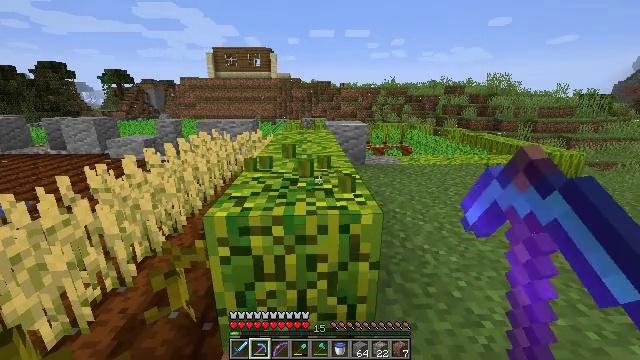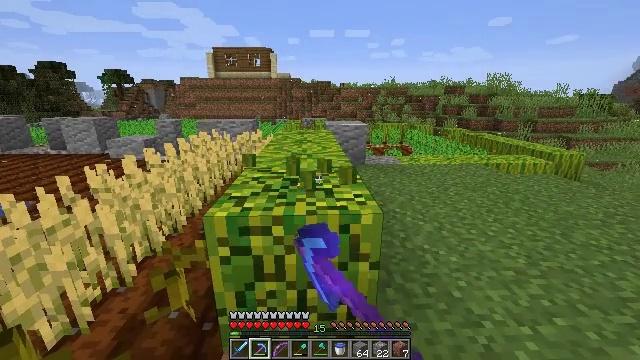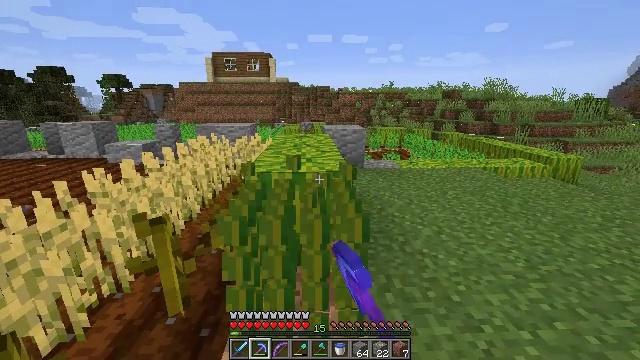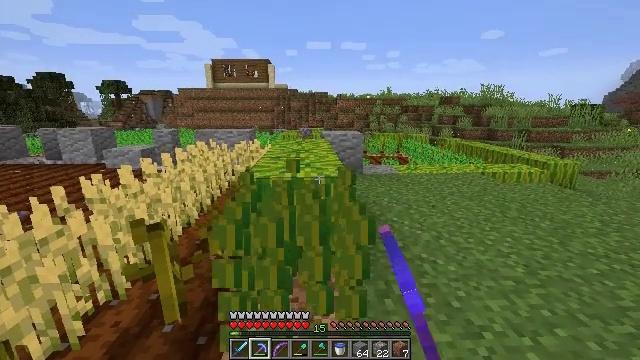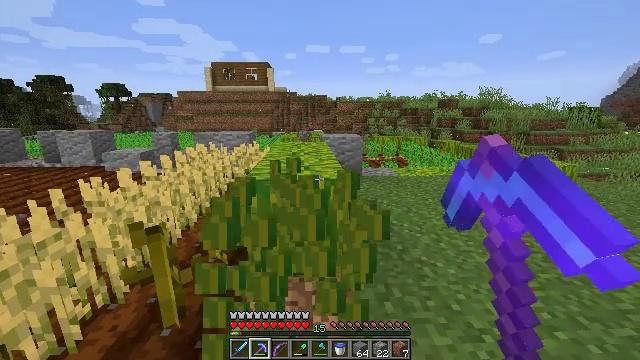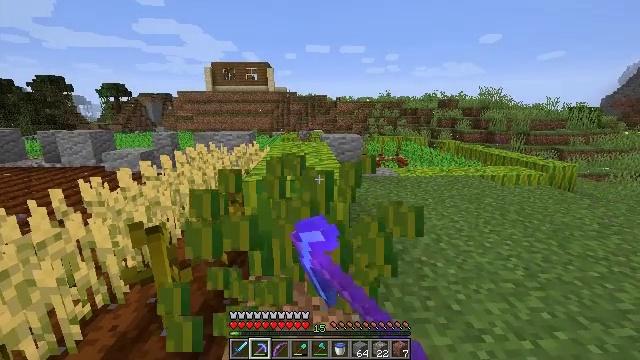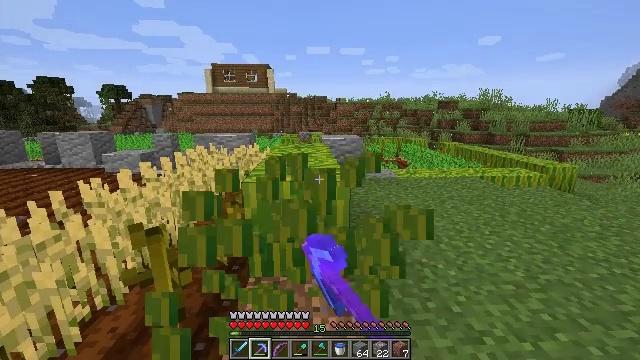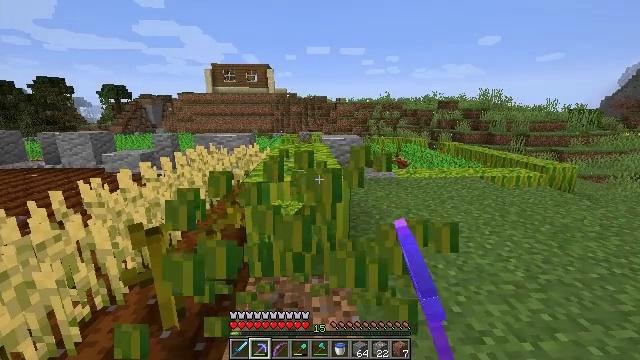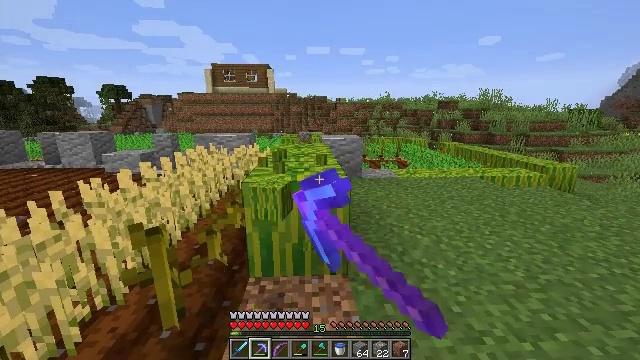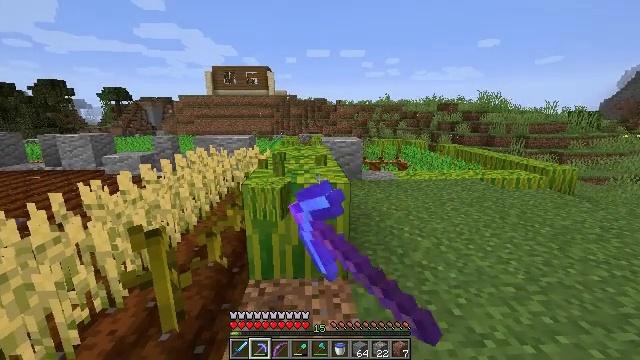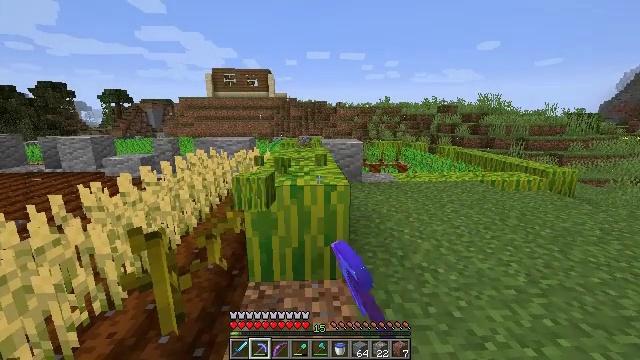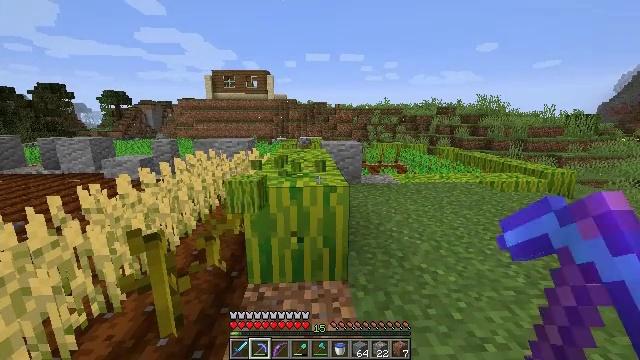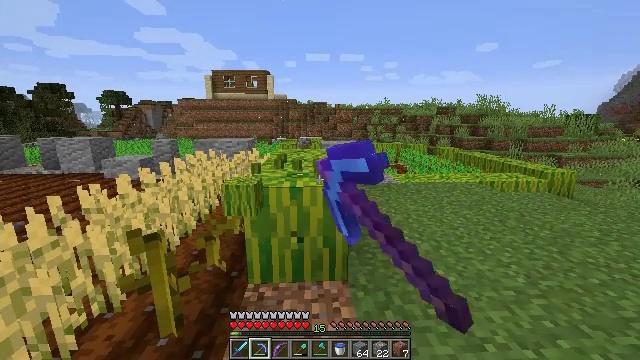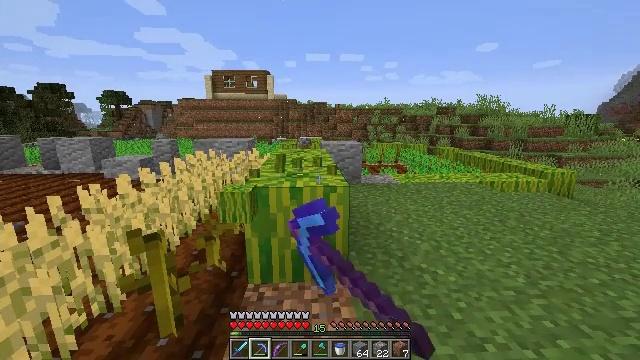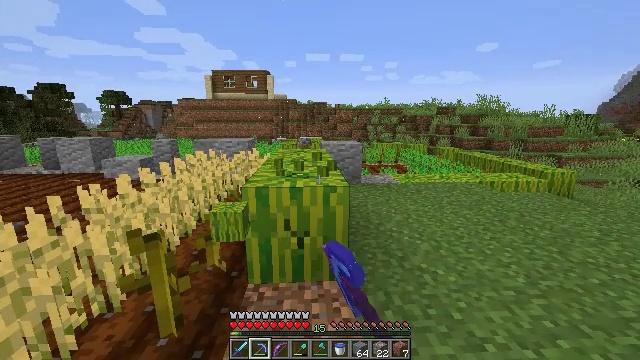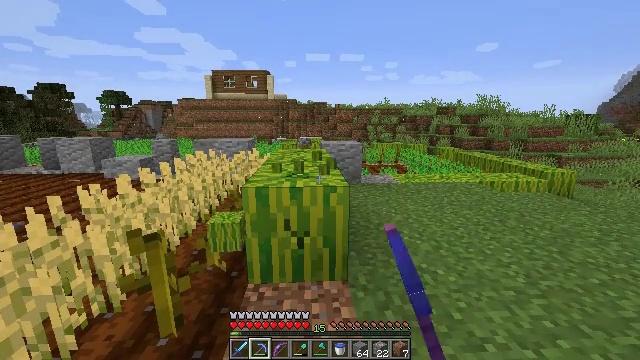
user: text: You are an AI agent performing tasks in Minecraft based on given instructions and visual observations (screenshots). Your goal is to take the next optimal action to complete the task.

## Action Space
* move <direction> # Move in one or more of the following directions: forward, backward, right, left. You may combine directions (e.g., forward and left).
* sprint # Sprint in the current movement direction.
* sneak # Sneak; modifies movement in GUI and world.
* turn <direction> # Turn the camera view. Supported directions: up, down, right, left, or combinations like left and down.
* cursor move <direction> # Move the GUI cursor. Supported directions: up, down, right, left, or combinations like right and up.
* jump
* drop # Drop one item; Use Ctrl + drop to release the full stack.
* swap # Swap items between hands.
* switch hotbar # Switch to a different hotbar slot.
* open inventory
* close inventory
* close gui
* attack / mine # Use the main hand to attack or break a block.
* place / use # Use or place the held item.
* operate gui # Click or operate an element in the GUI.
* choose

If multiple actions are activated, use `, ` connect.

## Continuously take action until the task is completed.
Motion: motion action
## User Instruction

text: Gather melon for food.
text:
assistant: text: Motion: attack / mine
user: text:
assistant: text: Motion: attack / mine
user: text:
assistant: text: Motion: turn up, attack / mine
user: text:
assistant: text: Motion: attack / mine
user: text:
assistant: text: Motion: attack / mine
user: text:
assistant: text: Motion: attack / mine
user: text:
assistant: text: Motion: attack / mine
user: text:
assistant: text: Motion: attack / mine
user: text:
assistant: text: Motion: attack / mine
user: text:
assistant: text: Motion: attack / mine
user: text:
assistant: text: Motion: attack / mine
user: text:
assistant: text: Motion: attack / mine
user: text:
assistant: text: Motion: attack / mine
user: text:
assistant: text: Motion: attack / mine
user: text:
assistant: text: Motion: attack / mine
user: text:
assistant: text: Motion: attack / mine
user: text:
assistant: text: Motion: attack / mine
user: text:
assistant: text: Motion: attack / mine
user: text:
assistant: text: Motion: attack / mine
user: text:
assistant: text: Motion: attack / mine
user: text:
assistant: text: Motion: attack / mine
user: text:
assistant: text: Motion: attack / mine
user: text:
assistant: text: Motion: attack / mine
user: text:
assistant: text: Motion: attack / mine
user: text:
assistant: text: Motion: attack / mine
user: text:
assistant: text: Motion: attack / mine
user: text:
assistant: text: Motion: attack / mine
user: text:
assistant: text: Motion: attack / mine
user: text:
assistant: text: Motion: attack / mine
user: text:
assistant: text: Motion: attack / mine